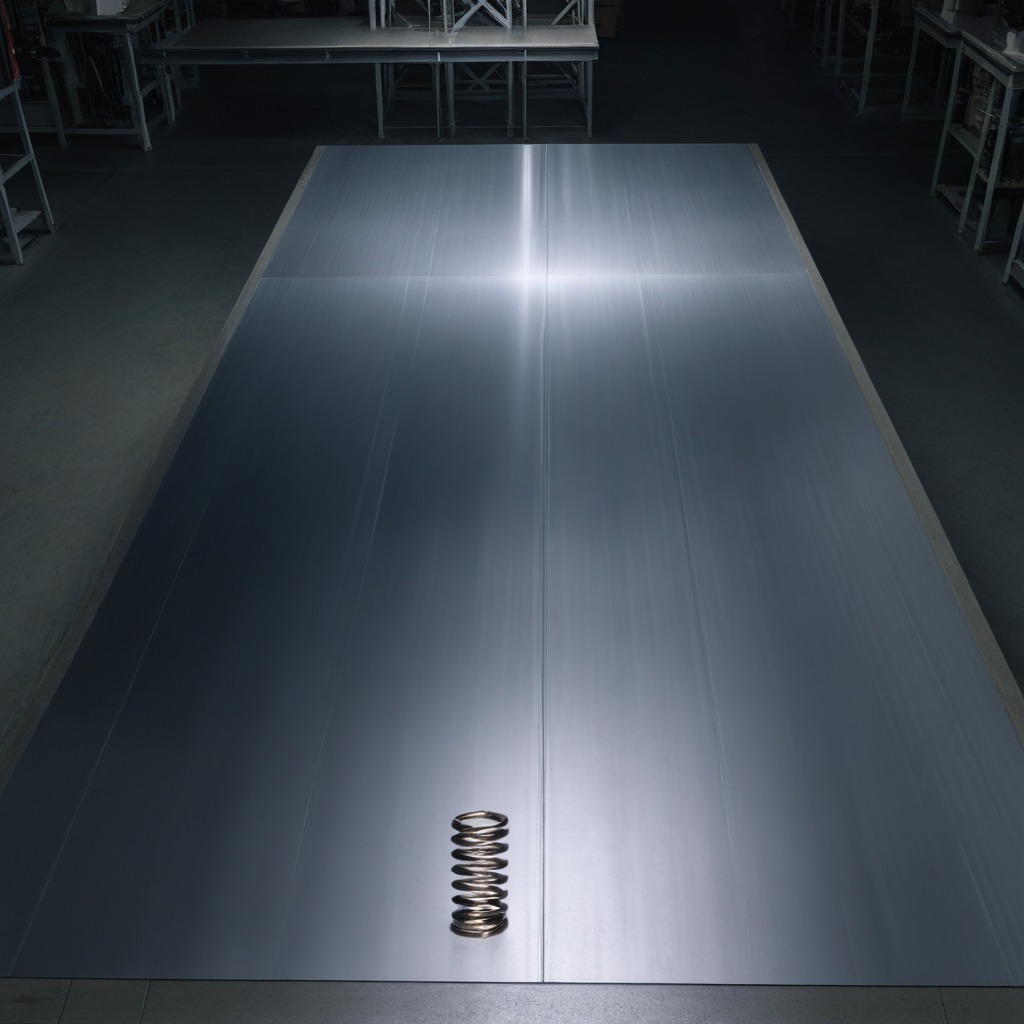
A coiled metal spring lies on the clean empty table in the basement in the evening.